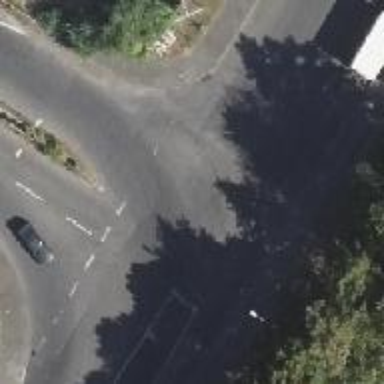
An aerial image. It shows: Secondary road with asphalt surface.